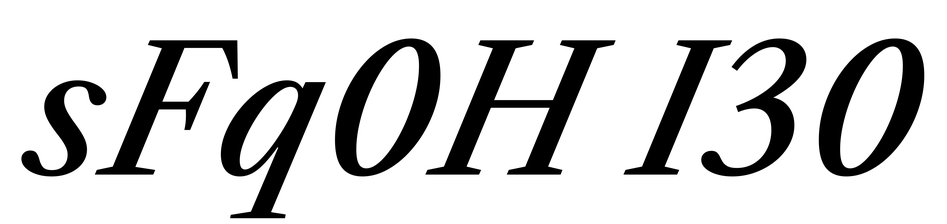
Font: LibreCaslonText-Italic_Medium_Italic